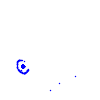
Particle: electron